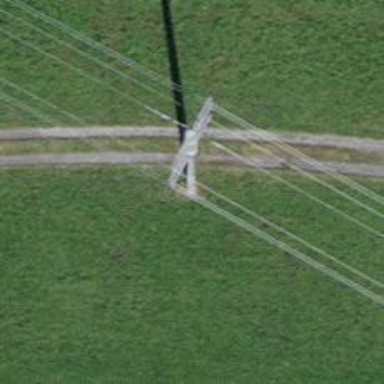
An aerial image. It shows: Power line in the image.